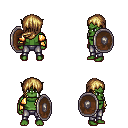
a pixel art fantasy rpg character, male body template, orc, green skin, gold arm armor, metal pants, blonde left-swept hairstyle, shield, four views (front, back, left, right), 2x2 character sprite sheet, small pixel art, hard edges, no anti-aliasing